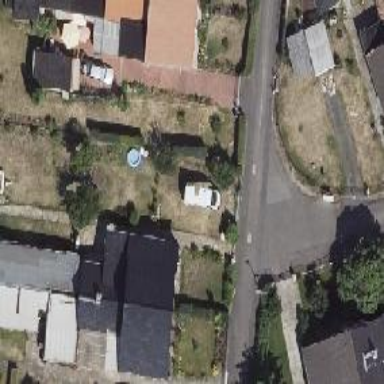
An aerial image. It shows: Residential road with no sidewalk.